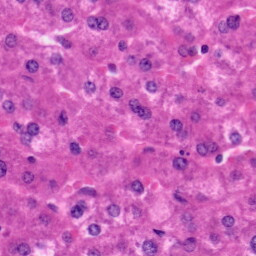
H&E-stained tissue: Liver